Brain MRI, t1w sequence, axial 2D slice.
Patient: age 34, sex M, weight 95 kg, height 1.95 m
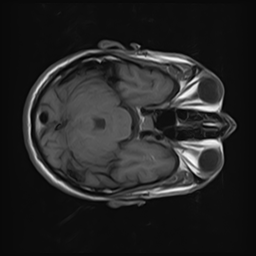